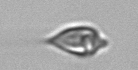
Label: Oxytoxum